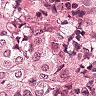
Metastatic tissue present: yes